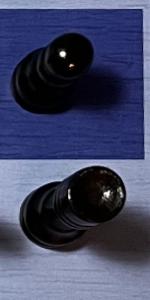
Label: Rook_Black